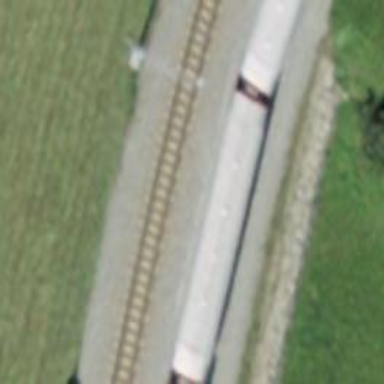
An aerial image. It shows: Narrow-gauge railway with electrified contact line.